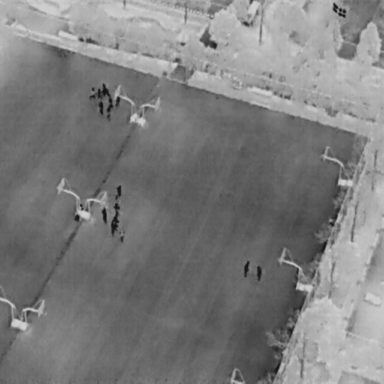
There are 14 People in the infrared image.